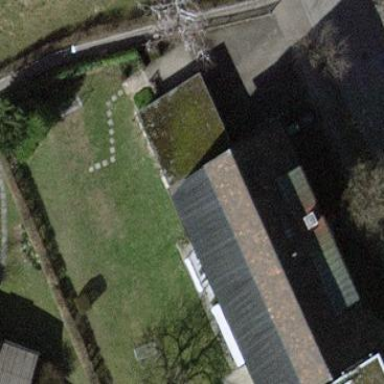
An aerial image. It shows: Group of garages.